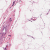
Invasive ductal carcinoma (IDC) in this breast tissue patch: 0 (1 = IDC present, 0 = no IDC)